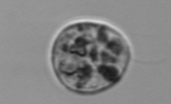
Label: Amoeba